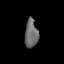
Tissue: lung
Cell type: Pericytes
Senescence score: 0.6268
Nuclear area (px): 360
Mean DAPI intensity: 108.106